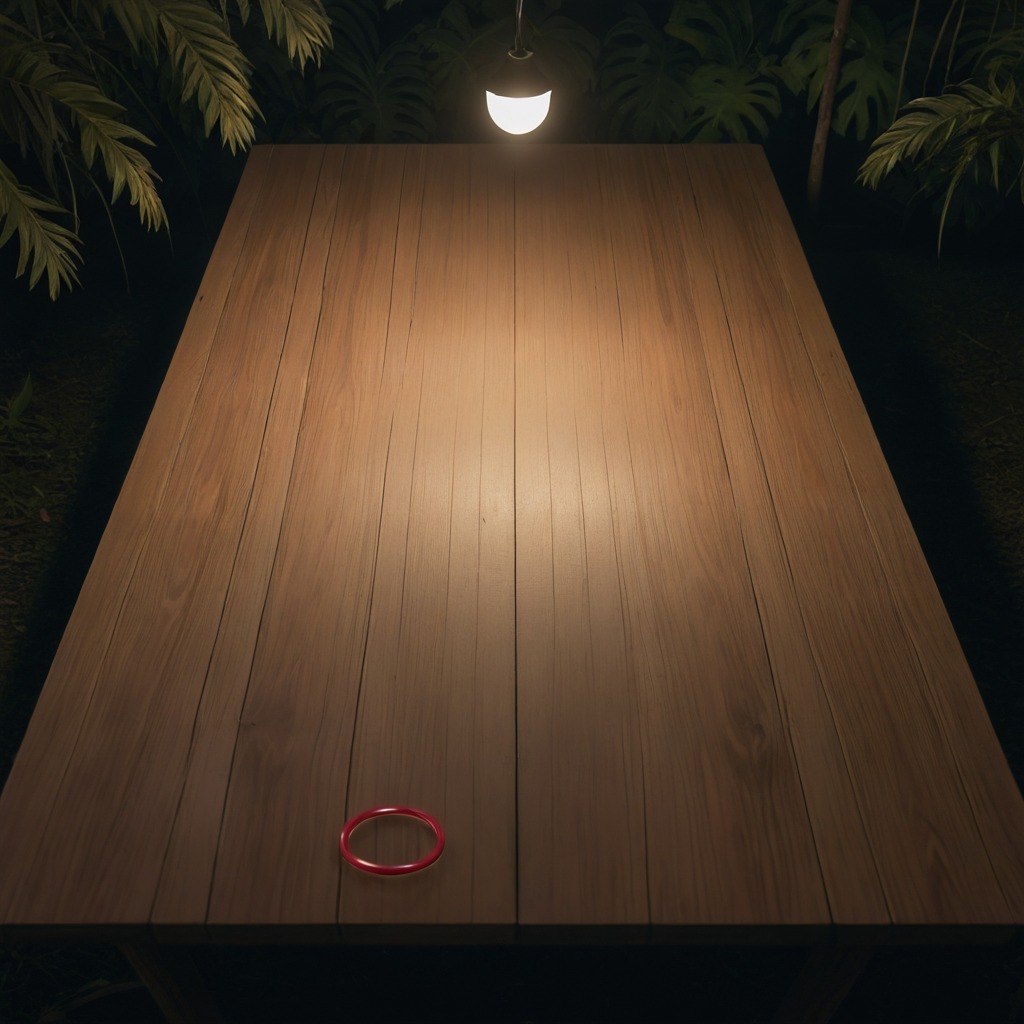
A rubber O-ring is lying on a clean wooden table inside a jungle field workshop tent at night dim ambient light soft shadows worn but